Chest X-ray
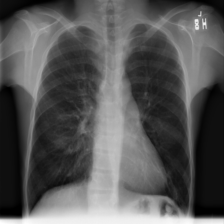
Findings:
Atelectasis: negative
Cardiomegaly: negative
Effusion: negative
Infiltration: negative
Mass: negative
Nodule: negative
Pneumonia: negative
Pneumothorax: negative
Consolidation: negative
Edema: negative
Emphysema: negative
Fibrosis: negative
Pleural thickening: negative
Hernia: negative